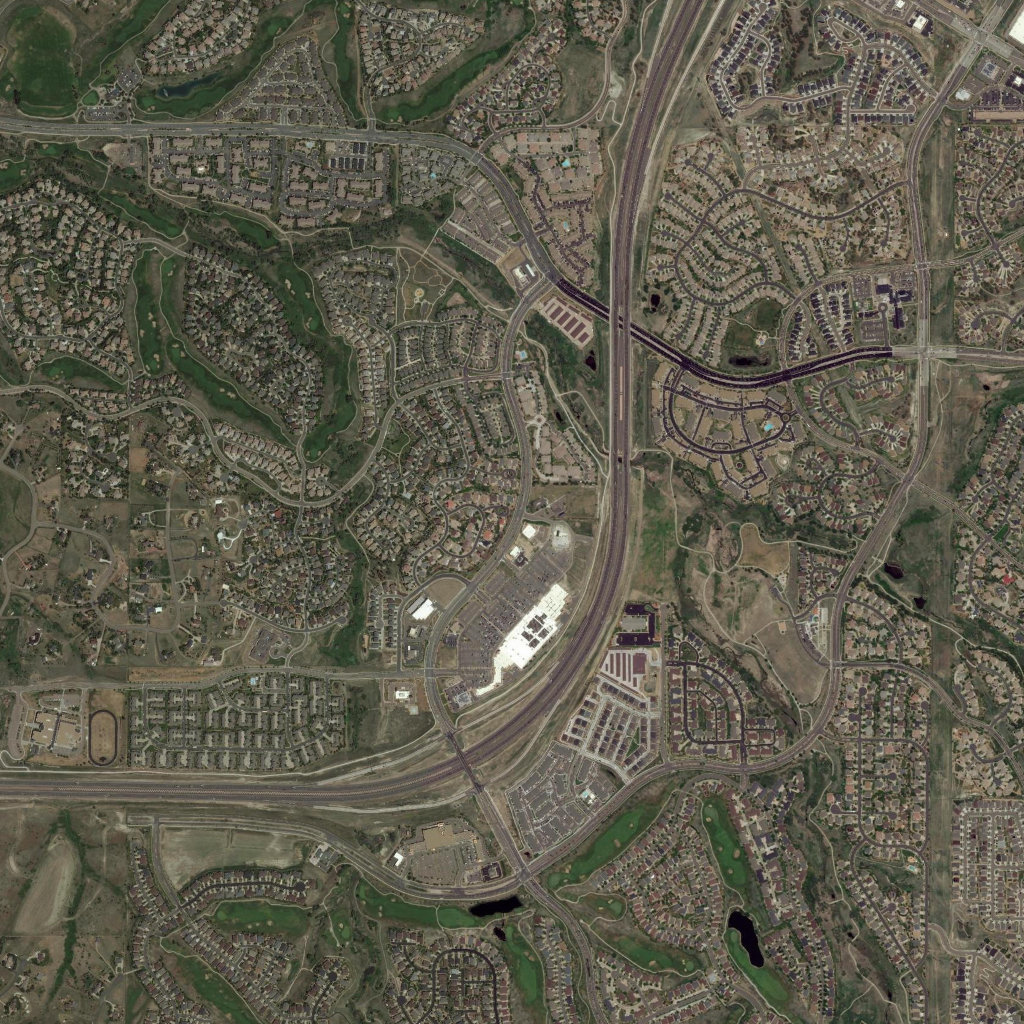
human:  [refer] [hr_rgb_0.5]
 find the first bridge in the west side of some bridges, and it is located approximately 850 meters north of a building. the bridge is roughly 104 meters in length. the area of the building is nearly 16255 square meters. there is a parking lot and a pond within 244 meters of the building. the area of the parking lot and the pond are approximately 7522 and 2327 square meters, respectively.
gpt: <box>[[59, 29, 60, 32, 0]]</box>

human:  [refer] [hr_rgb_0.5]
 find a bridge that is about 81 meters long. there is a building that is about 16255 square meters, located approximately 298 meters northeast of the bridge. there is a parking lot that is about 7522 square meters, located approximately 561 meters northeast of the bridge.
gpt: <box>[[44, 73, 45, 75, 0]]</box>